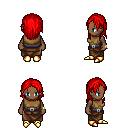
a pixel art fantasy rpg character, female body template, human, dark skin, leather chest armor, robe skirt, red long hairstyle, bracelets, gold boots, four views (front, back, left, right), 2x2 character sprite sheet, small pixel art, hard edges, no anti-aliasing